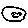
Label: smiley face